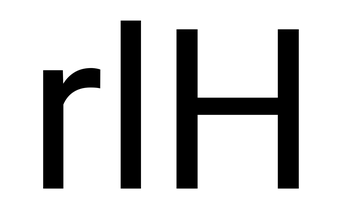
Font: Roboto_Regular